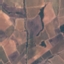
Land use / land cover: PermanentCrop